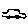
Label: car